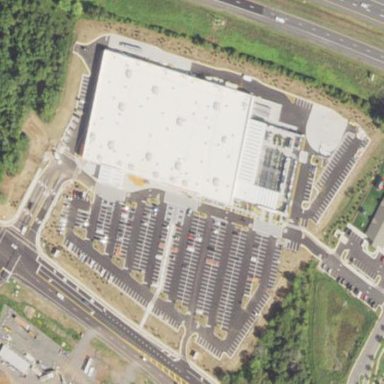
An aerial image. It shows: Retail area.